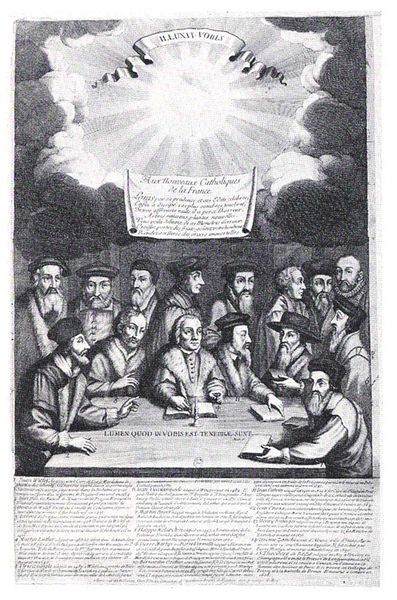
Titel: Illuxit Vobis
Institution: (Seriendruck)
Schlagwörter: feder, gruppe, himmel, mann, weiß, wolken, menschen, sitzen, grau, hut, hüte, licht, männer, profil, schwarz, tisch, blick, wolke, gesellschaft, herren, versammlung, alt, bart, bärte, kappe, kappen, mützen, profile, blicke, pelz, vollbart, gelehrte, gesten, hände, männergruppe, niederlande, portrait, kirche, sonne, schrift, bücher, grafik, graphik, spalten, banner, tafel, kartusche, sprechen, inschrift, zeigen, oben, buch, strahlen, porträts, druck, radierung, stich, schwarzweiß, text, kardinal, vertrag, rolle, schreiben, vision, luther, erscheinung, schriftrolle, schreiber, erleuchtung, kupferstich, handschrift, vereinigung, botschaft, latein, spruchband, schriftband, reformation, kolumnen, freimaurer, mante, offenes buch, vorsitz, mämmer, latien, vollbärtae, wolke himmel